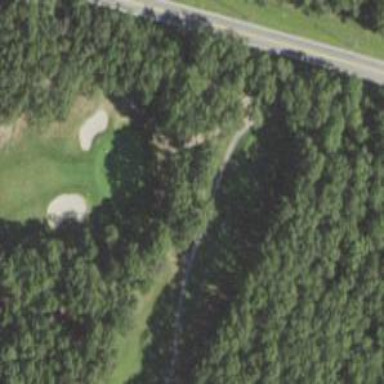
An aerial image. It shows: Path designated for golf carts.